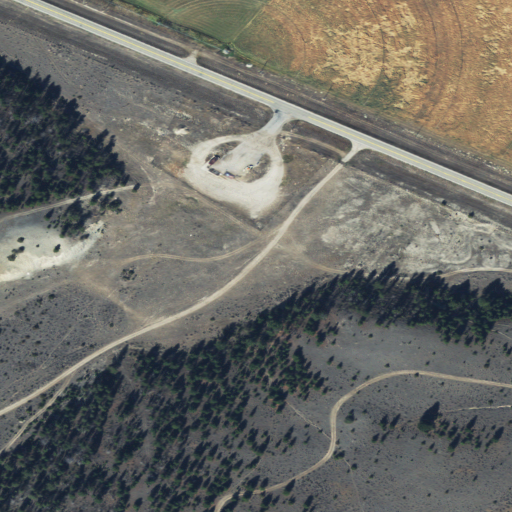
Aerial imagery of valley in Montana named Triangle Gulch containing grassland, evergreen forest, pasture, shrub, open development, and low intensity development